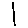
Label: line